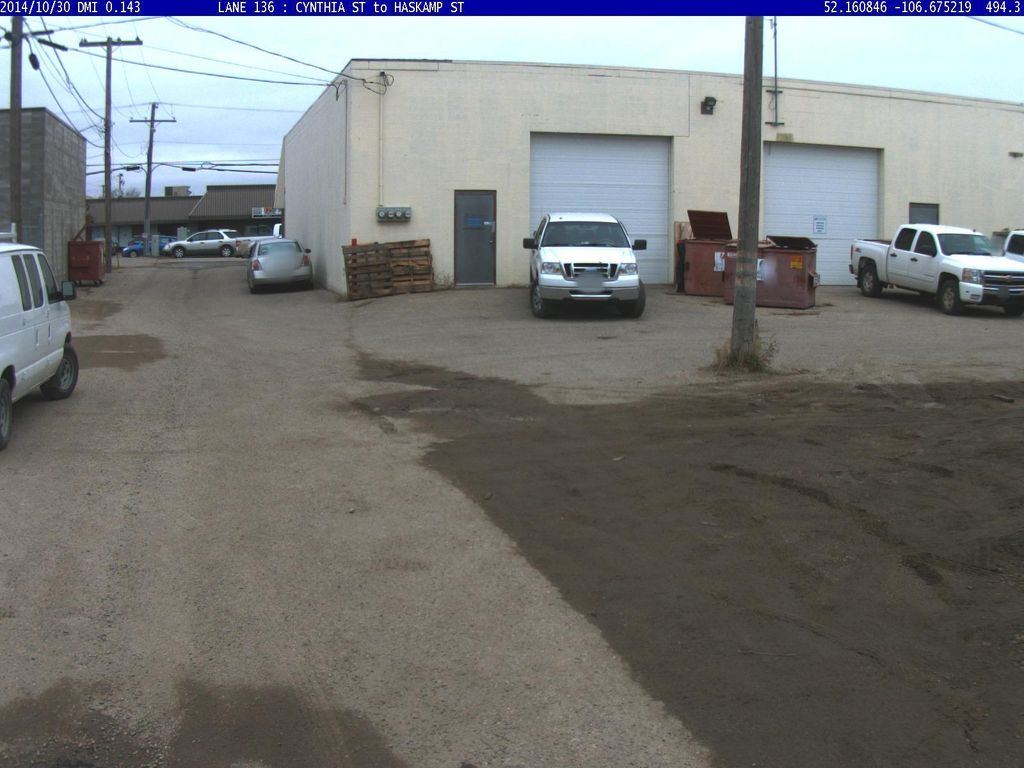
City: saskatoon